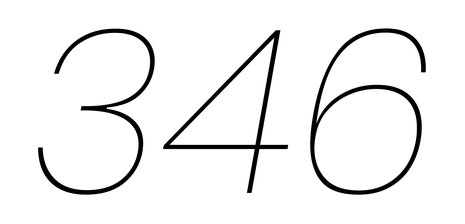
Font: Poppins-ThinItalic